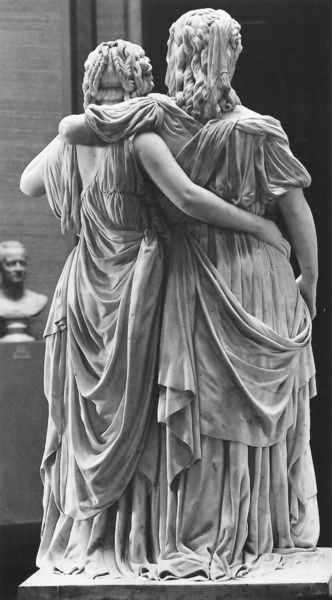
Titel: Doppelstandbild der Prinzessinnen Luise und Friederike von Preußen
Künstler: Johann Gottfried Schadow
Institution: Berlin, Staatliche Museen - Preußischer Kulturbesitz
Schlagwörter: kopf, frauen, mädchen, damen, frau, frisur, grau, kleid, kleider, marmor, rücken, stützen, tuch, rock, arm, arme, falten, sockel, stein, hände, figur, gewand, haare, stehend, gewänder, klassizismus, locken, prinzessin, skulptur, statue, luise, umarmung, zwei, zopf, büste, faltenwurf, hinterkopf, schwestern, foto, fotografie, hinten, statuen, antik, toga, griechisch, verhüllt, römisch, freistehend, schadow, nasser stil, prinzessinen, rpcken